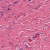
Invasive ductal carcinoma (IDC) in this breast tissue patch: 0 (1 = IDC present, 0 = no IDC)